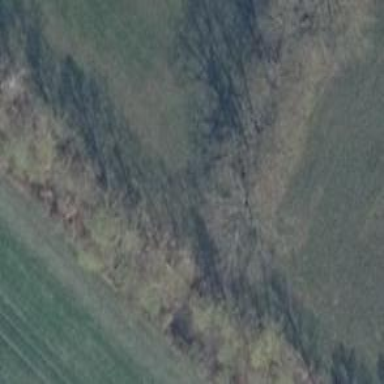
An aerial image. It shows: Row of trees in natural setting.